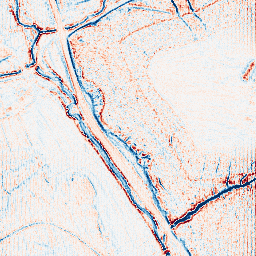
Category: edge_preserving
Decomposition family: anisotropic_diffusion
Decomposition parameters: iterations: 10
kappa: 50
gamma: 0.1
Upsampling method: fft_zeropad
Upsampling parameters: scale: 2
Upsampling scale: 2